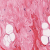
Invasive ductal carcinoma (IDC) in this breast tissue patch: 0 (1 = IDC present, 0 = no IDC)